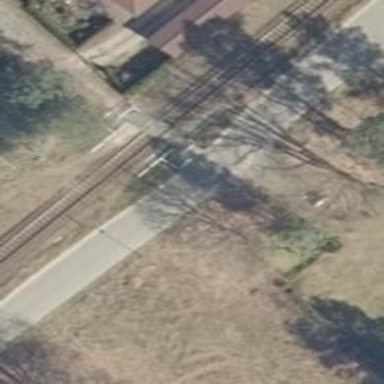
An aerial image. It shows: Railway crossing.